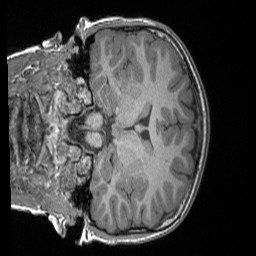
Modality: T1w
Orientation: coronal
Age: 8
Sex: male
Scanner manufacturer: siemens
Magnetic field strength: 3 T
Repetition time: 1.65 s
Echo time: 0.00203 s